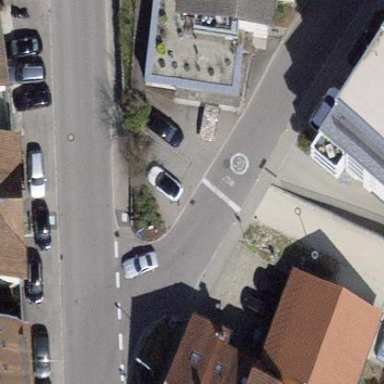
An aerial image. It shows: Parking available on the street side.